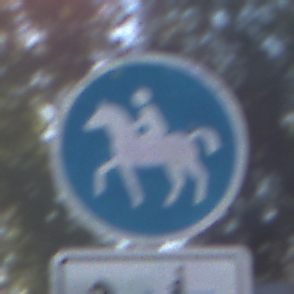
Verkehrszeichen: Reitweg
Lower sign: MehrspurigeFahrzeugeFrei9
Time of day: MorningAfternoon
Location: Outdoor (Suburban)
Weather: PartlyCloudy
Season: NotSpecified
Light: Natural